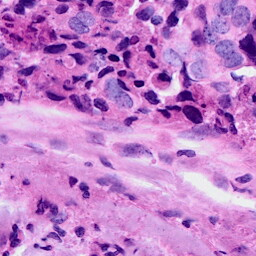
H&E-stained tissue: Breast